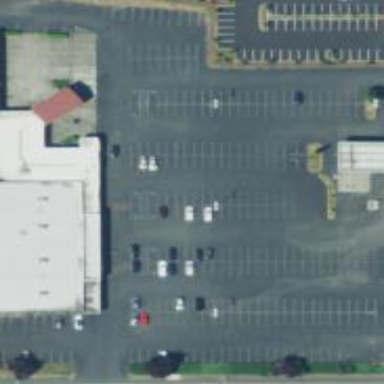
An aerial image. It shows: Parking space is available.